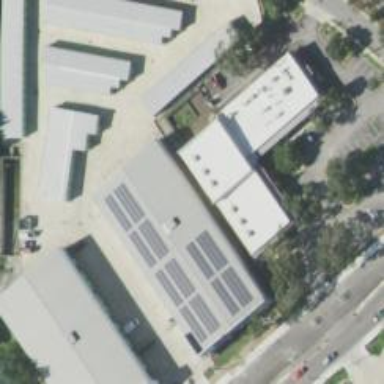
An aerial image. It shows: Storage rental shop.